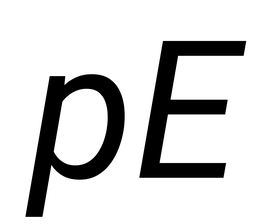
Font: Roboto-Italic_Italic